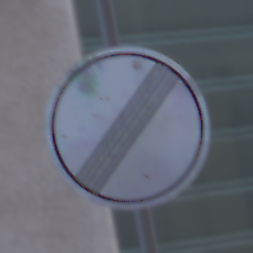
Verkehrszeichen: EndeSaemtlicherBegrenzungen
Umgebung: Outdoor, Urban
Tageszeit: MorningAfternoon
Wetter: PartlyCloudy
Licht: Natural
Jahreszeit: NotSpecified
Kontrast: MediumContrast